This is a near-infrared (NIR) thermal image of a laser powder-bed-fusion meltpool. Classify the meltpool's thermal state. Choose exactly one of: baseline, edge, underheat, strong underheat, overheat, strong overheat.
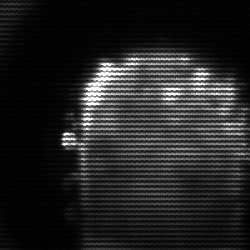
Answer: baseline